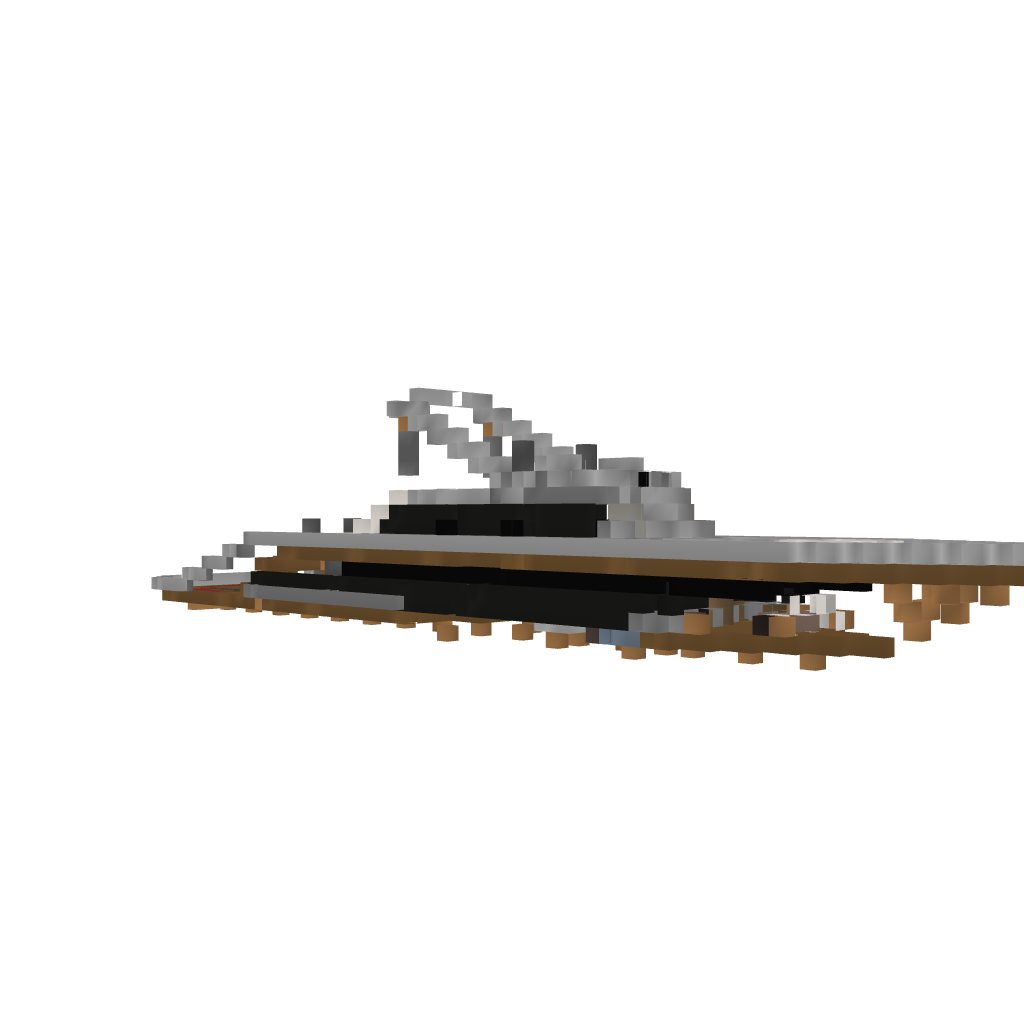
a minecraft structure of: Modern Yacht